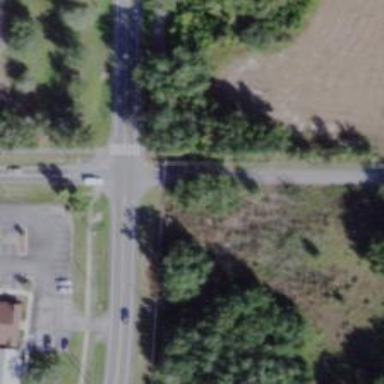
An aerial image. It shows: Road with stop sign.